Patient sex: M
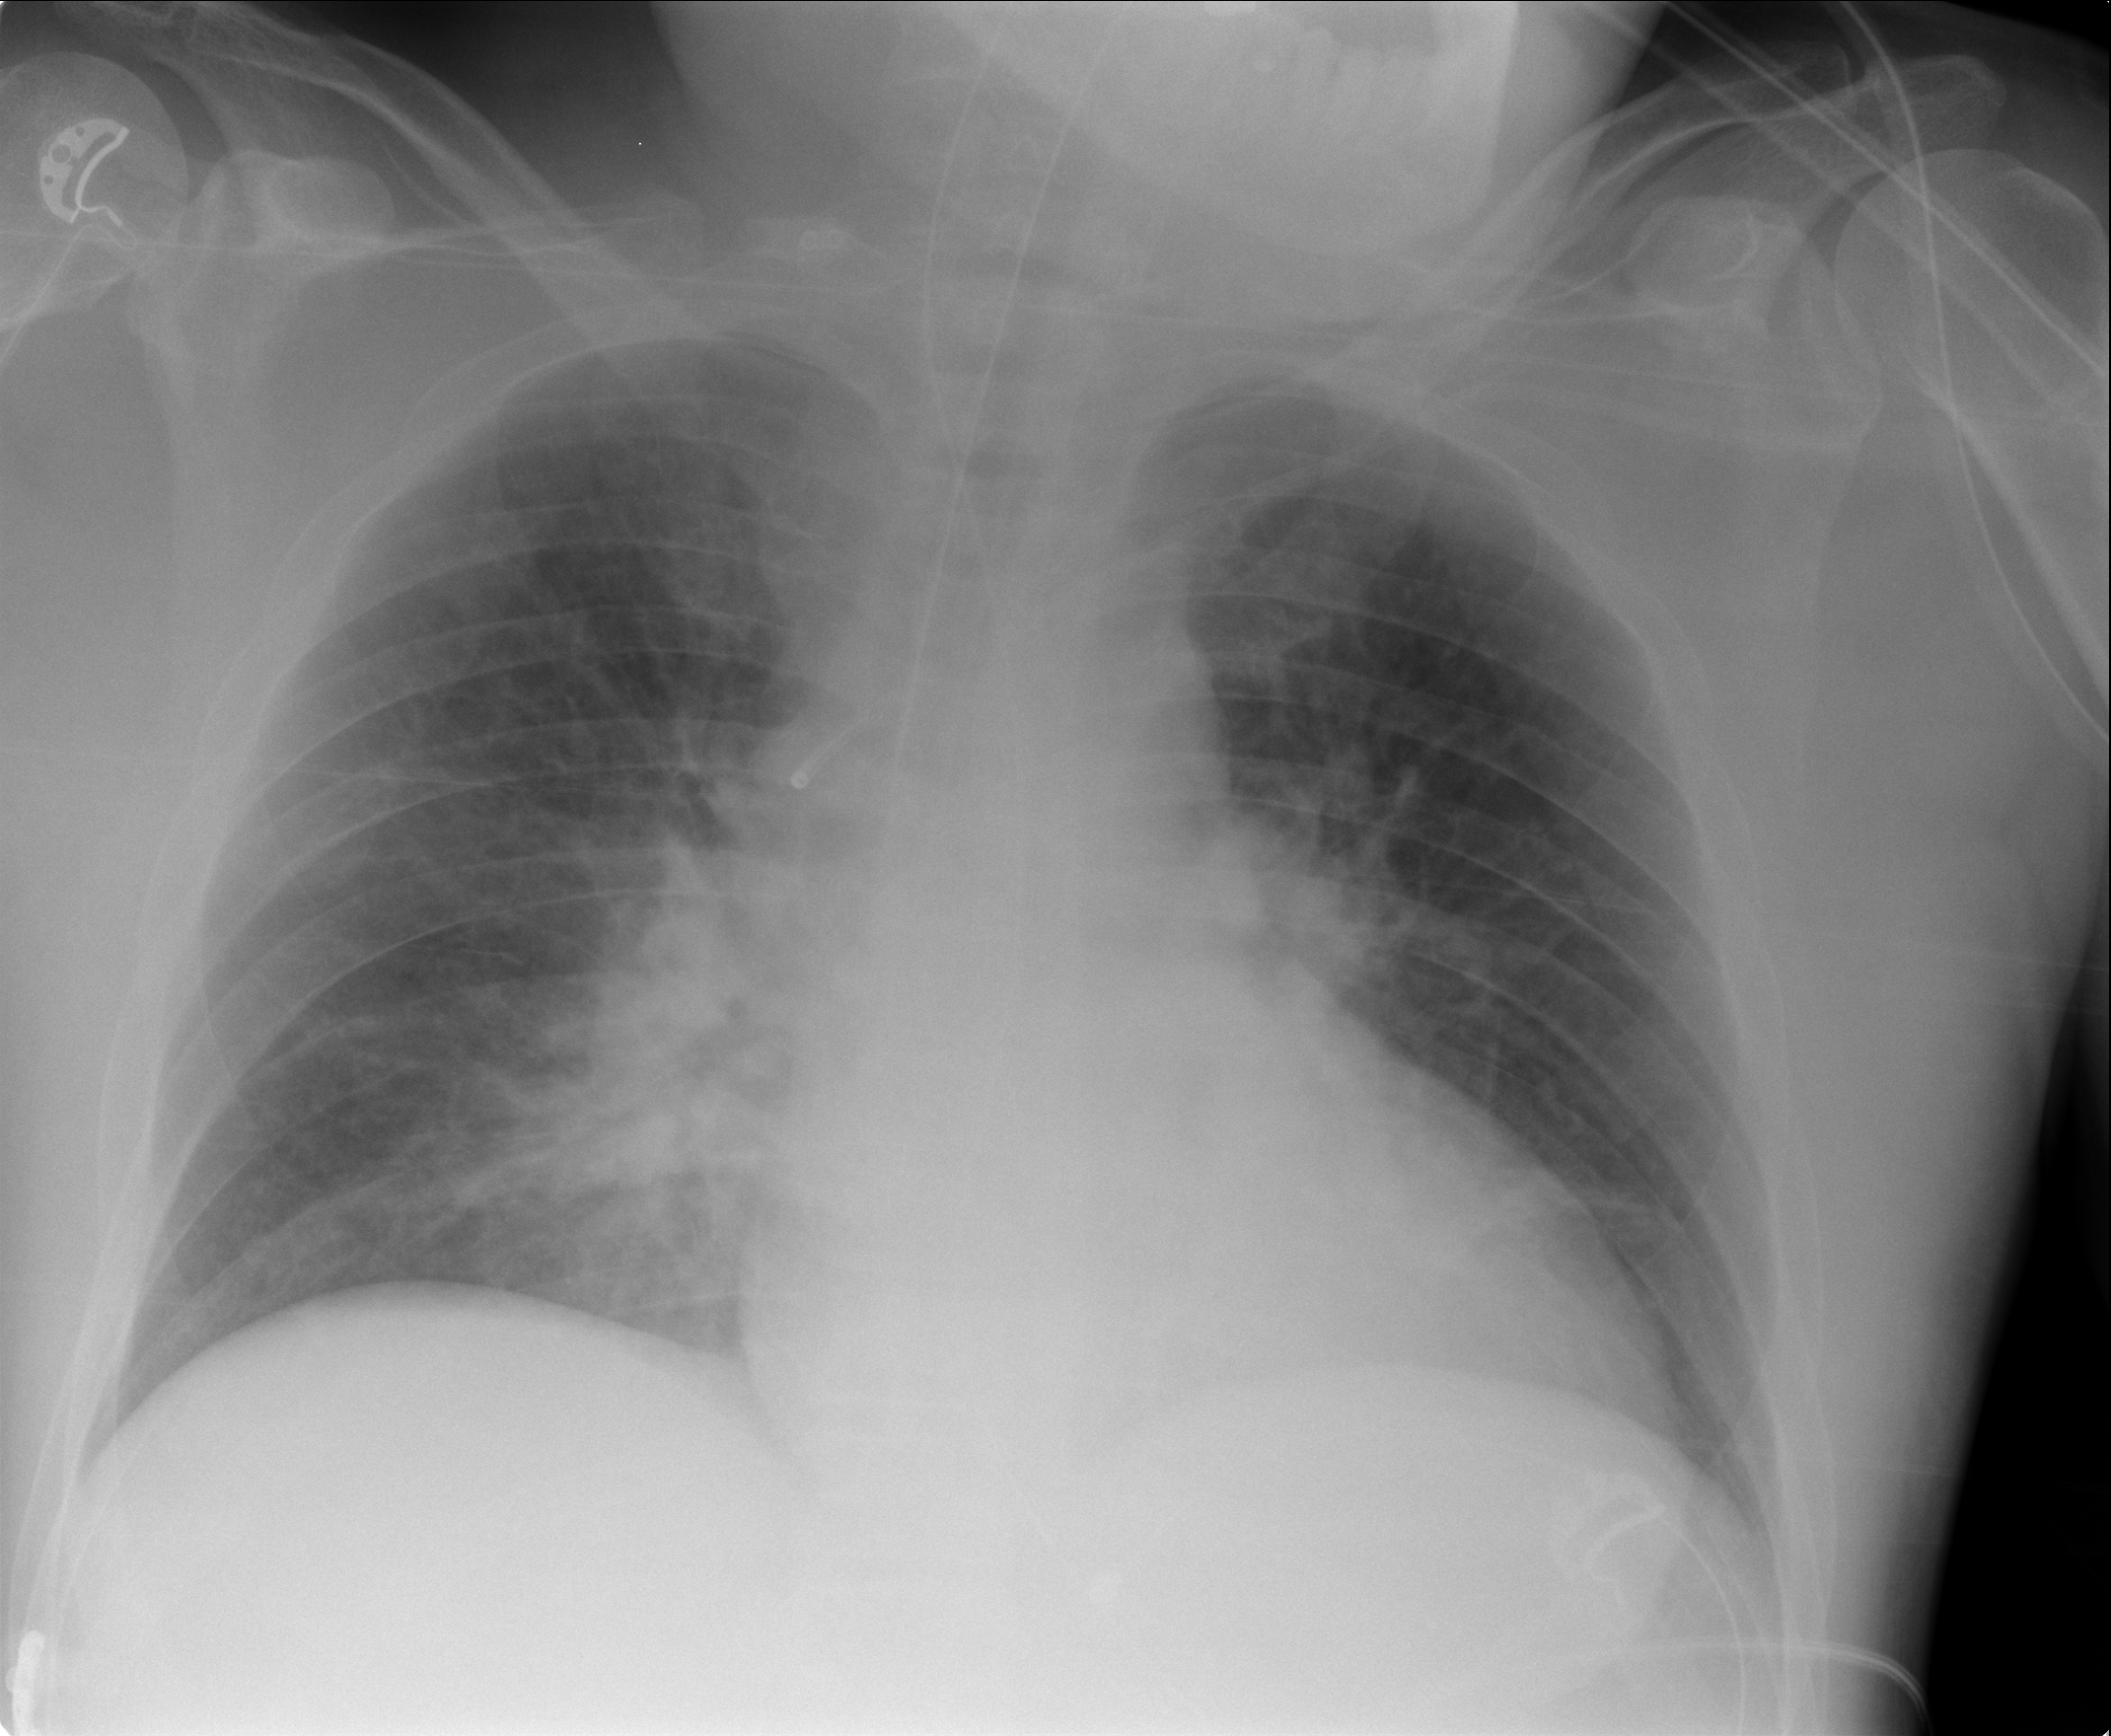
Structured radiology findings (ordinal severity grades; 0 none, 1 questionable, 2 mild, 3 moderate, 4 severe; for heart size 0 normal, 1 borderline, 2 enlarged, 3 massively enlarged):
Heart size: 2
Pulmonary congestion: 3
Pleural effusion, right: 0
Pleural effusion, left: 0
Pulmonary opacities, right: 2
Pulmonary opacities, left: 2
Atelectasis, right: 2
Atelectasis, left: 0